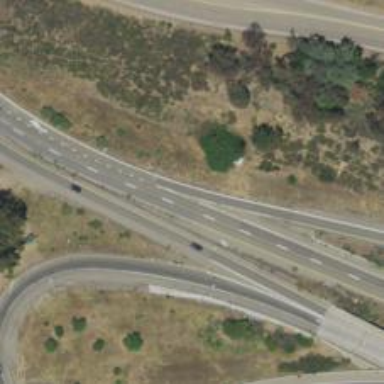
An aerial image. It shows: Asphalt motorway link.